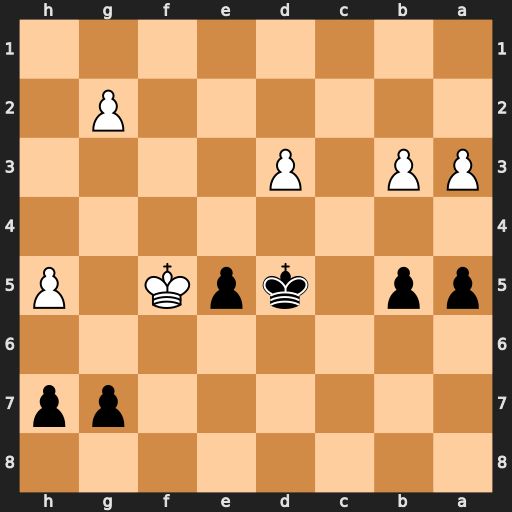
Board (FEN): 8/6pp/8/pp1kpK1P/8/PP1P4/6P1/8
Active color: b
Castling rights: -
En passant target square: -
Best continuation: Kd4 g4 Kxd3 Kxe5 Kc3 Ke6 Kxb3